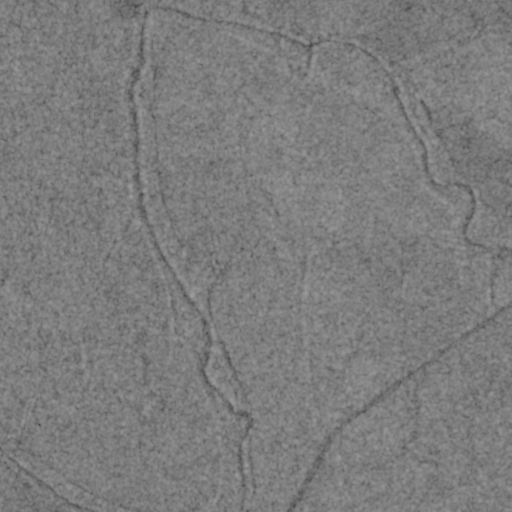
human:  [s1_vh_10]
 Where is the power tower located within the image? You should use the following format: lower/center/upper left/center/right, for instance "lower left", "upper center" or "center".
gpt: The power tower is located in the lower right of the image.
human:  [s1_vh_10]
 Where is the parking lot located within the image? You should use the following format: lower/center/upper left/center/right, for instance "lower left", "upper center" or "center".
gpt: There is no parking lot in the image.

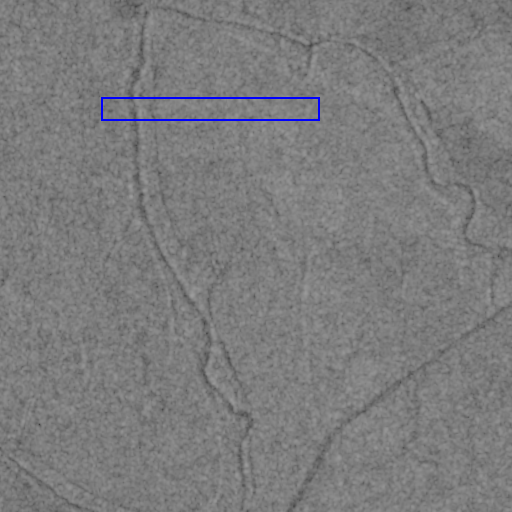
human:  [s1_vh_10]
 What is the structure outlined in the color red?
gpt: There is no red outline.
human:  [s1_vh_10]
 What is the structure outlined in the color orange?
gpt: There is no structure outlined in orange.